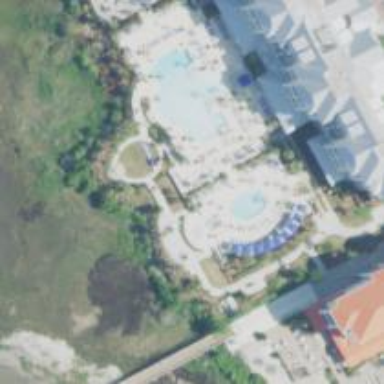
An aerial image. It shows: Swimming pool located in leisure land.